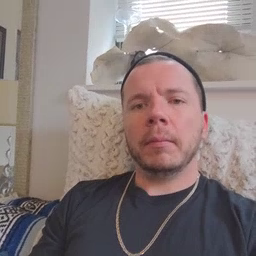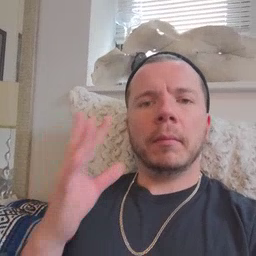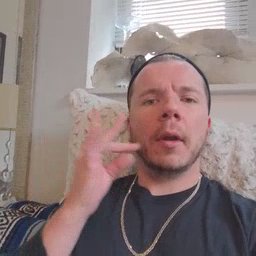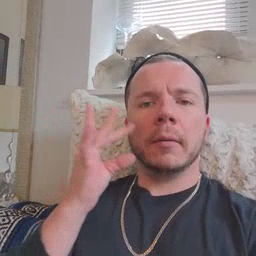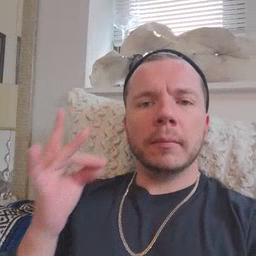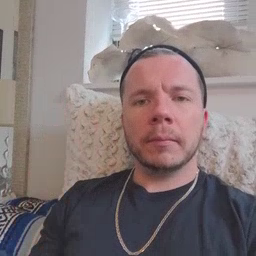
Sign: cat